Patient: sex M, age 43
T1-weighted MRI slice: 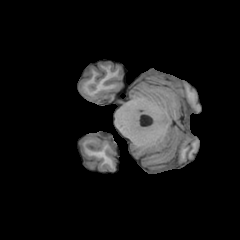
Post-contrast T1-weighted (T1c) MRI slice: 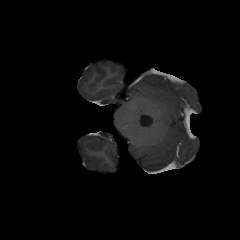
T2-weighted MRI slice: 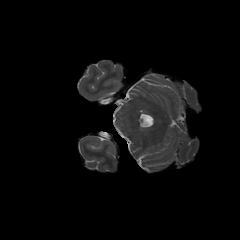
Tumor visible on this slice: no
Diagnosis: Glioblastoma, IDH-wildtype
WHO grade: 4